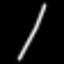
Label: line